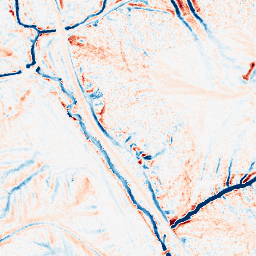
Category: edge_preserving
Decomposition family: median
Decomposition parameters: size: 11
Upsampling method: quartic
Upsampling parameters: scale: 4
Upsampling scale: 4